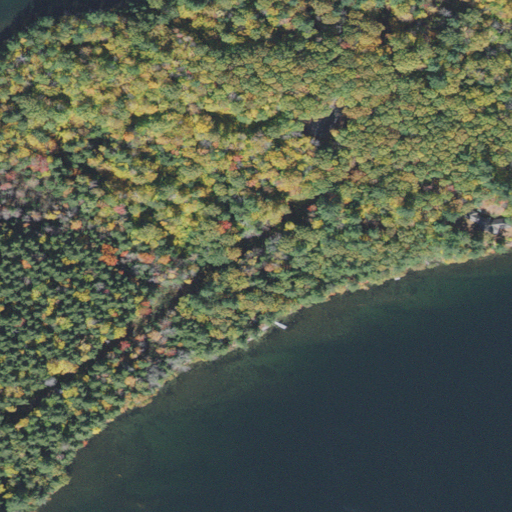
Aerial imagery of island in New Hampshire named Hoag Island containing mixed forest, open water, evergreen forest, deciduous forest, and low intensity development